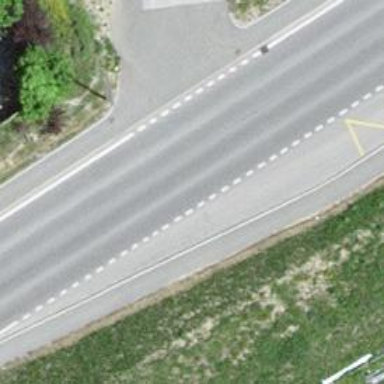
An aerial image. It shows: Bus stop along the road.